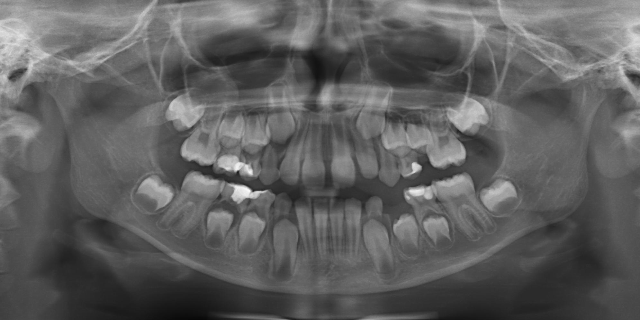
adult